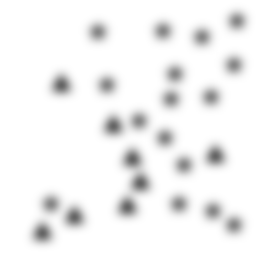
Squares: 0
Triangles: 8
Stars: 16
Total shapes: 24